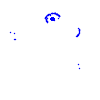
Particle: kaon